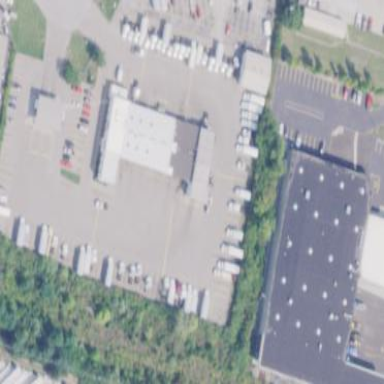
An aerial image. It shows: Building with car rental service.